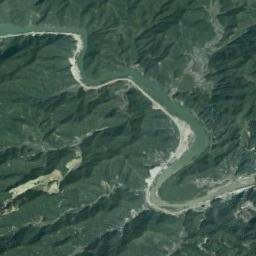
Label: river